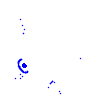
Particle: electron